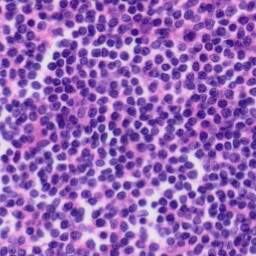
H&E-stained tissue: Tonsil